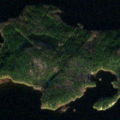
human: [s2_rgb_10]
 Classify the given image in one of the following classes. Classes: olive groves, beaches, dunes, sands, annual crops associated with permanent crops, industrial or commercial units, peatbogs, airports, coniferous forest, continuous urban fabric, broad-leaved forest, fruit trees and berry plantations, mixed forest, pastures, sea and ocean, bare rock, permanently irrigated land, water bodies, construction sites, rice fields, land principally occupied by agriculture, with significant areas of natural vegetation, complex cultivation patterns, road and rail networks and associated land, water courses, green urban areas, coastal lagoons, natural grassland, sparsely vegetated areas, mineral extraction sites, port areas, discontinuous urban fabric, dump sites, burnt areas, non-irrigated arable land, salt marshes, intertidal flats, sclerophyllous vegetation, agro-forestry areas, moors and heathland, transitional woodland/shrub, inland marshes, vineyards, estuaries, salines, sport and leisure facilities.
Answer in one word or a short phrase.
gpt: coniferous forest, water bodies